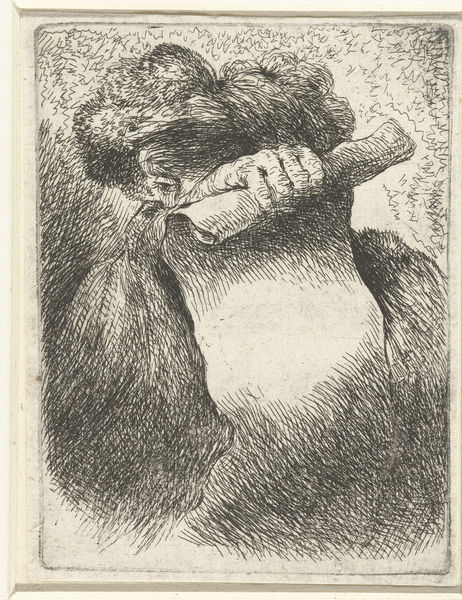
Titel: Hoofd van een man met een banderol
Künstler: Giovanni Benedetto Castiglione
Standort: Amsterdam
Institution: Rijksmuseum
Schlagwörter: hand, mann, weiß, finger, frau, grau, hut, schwarz, zeichnung, dame, mütze, halten, pelz, bild, auge, haare, blatt, papier, lesen, striche, foto, tusche, greis, philosoph, kohle, schraffur, radierung, schrafur, schwarzweiß, schraffiert, bleistift, rolle, pergament, schriftrolle, pelzmütze, greisin, lesend, verdeckt, papyrus, pepier, ohne gesicht, vrouw, illuminati, ausgerollt, scrafur